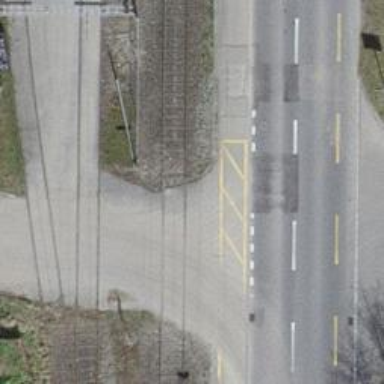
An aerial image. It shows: Kerb serving as barrier.